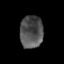
Tissue: prostate
Cell type: Epithelial cells
Senescence score: 0.3237
Nuclear area (px): 735
Mean DAPI intensity: 81.215